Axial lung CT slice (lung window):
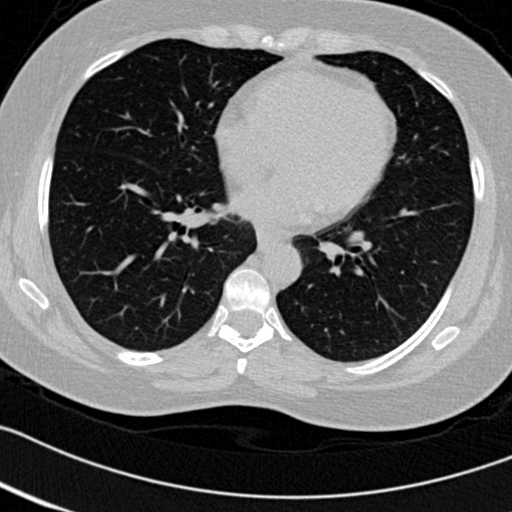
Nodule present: no